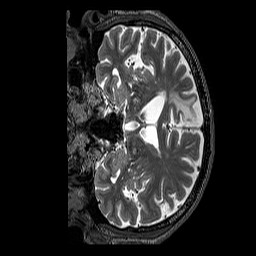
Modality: T2w
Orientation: coronal
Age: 72
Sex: male
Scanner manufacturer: siemens
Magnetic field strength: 3 T
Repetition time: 3.2 s
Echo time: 0.567 s